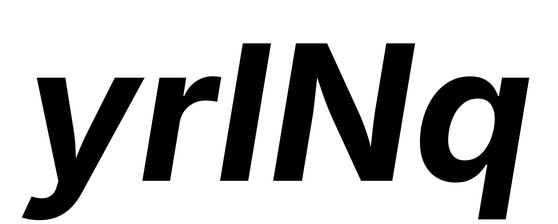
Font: Inter-Italic_Bold_Italic